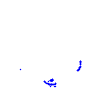
Particle: pion